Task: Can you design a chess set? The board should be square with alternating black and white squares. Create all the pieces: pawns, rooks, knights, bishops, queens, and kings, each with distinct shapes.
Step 616:
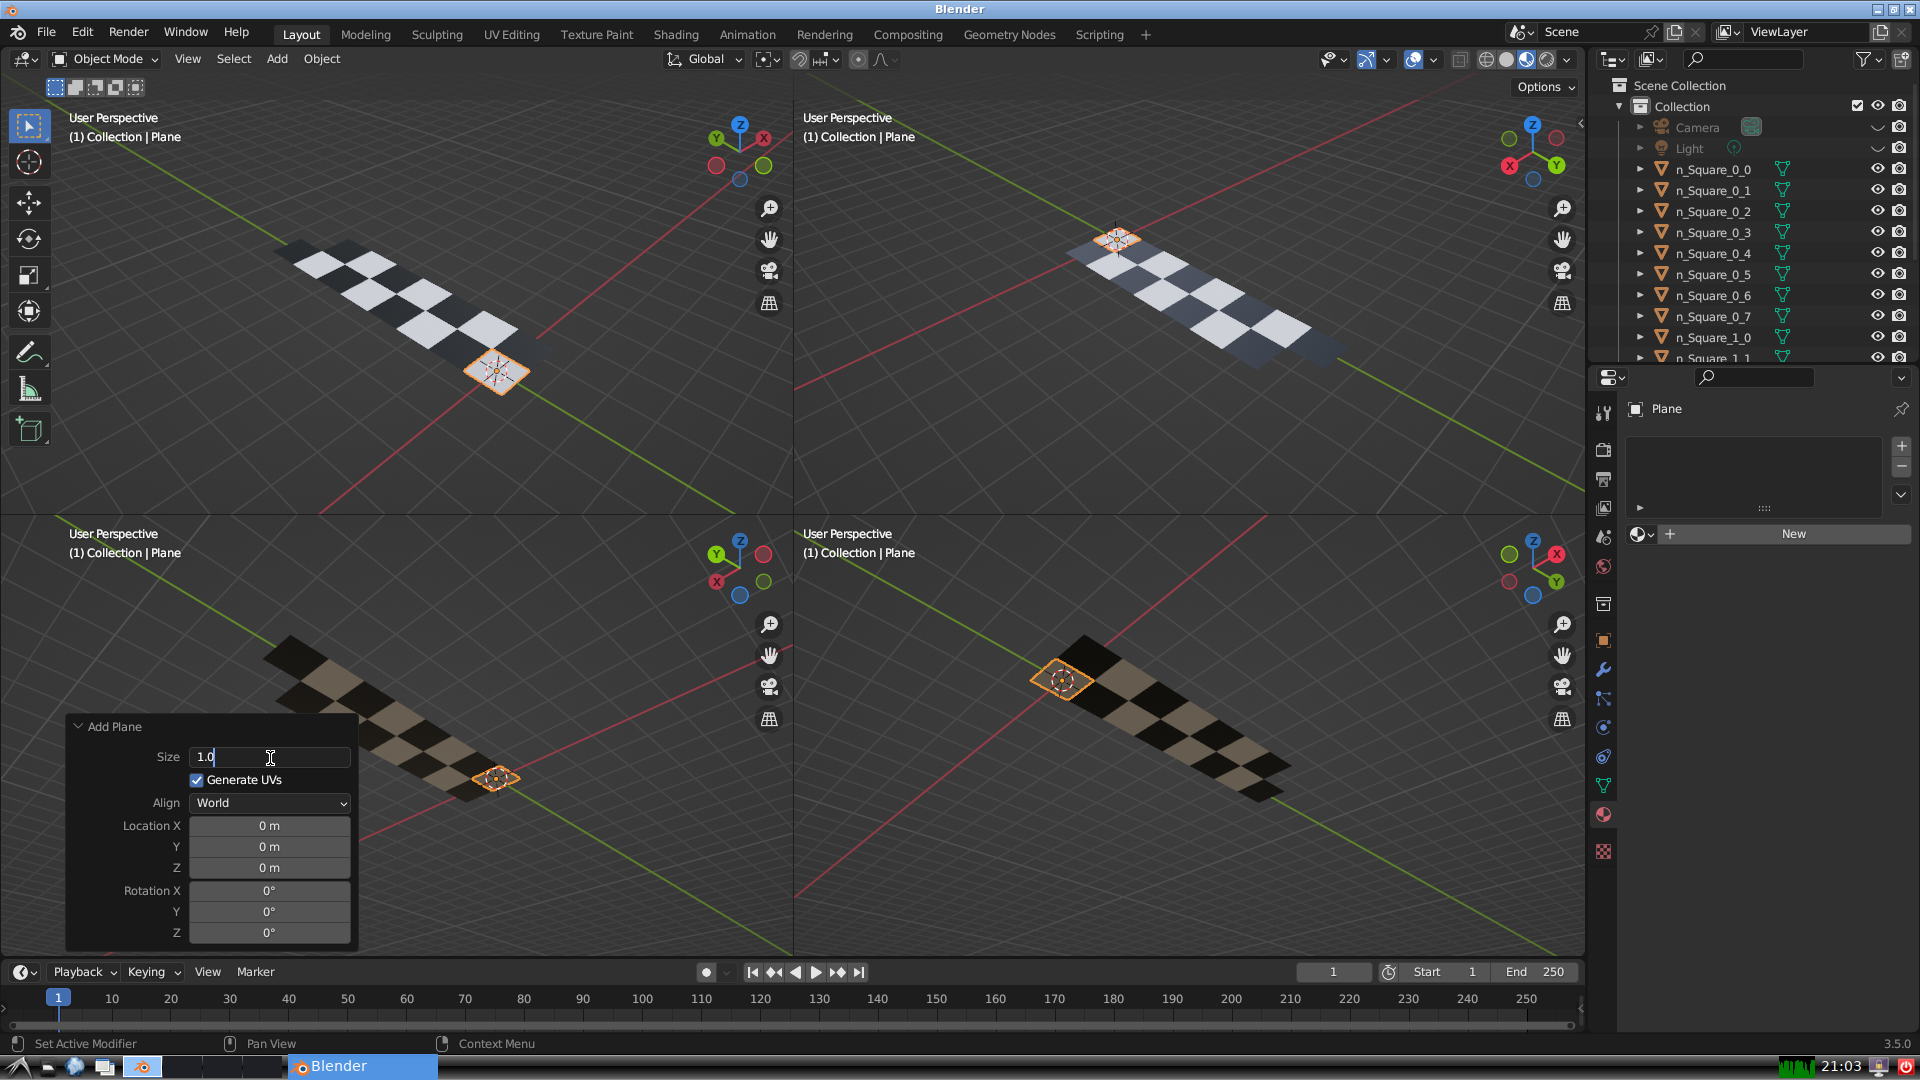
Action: {"key_press": ['Return']}